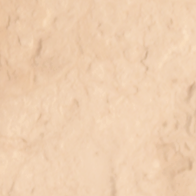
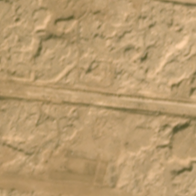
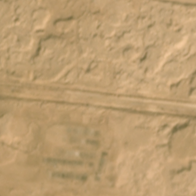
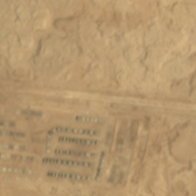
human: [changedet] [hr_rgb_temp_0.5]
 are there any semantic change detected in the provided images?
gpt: two straight roads appeared in the scene .

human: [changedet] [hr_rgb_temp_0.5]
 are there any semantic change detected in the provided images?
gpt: some detached houses appeared at the bottom and some roads appeared .

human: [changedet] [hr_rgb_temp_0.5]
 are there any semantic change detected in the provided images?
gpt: some roads appeared on the bareland and some buildings are constructed .

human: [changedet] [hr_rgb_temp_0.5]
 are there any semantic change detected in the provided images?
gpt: some houses are built on the bareland in the lower-left corner of the scene .

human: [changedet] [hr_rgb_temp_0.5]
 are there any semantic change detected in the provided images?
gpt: two roads appeared on bareland and some houses are built in the lower-left corner .